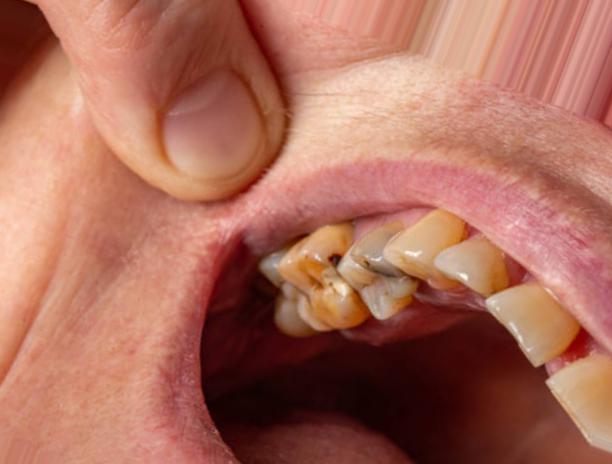
Condition: Caries